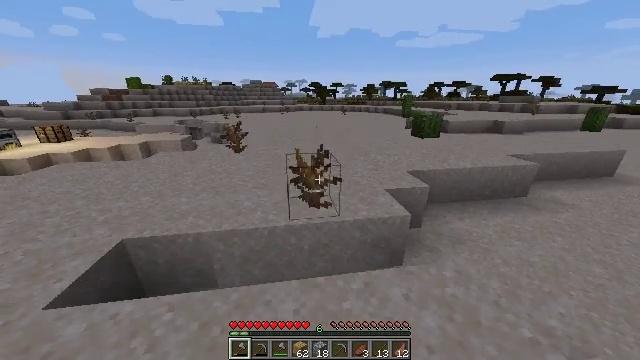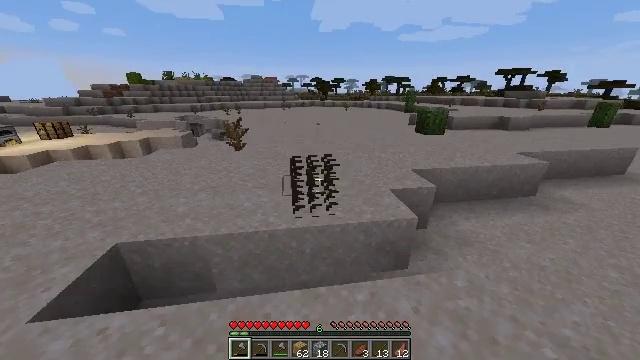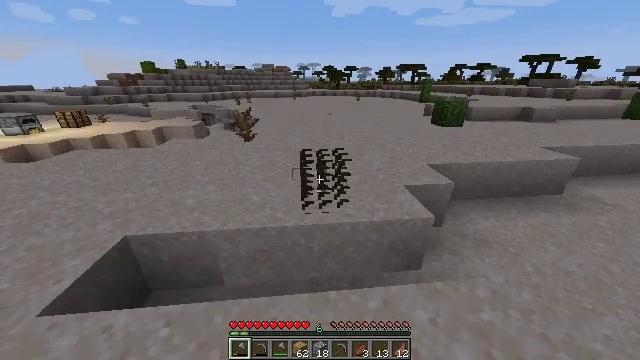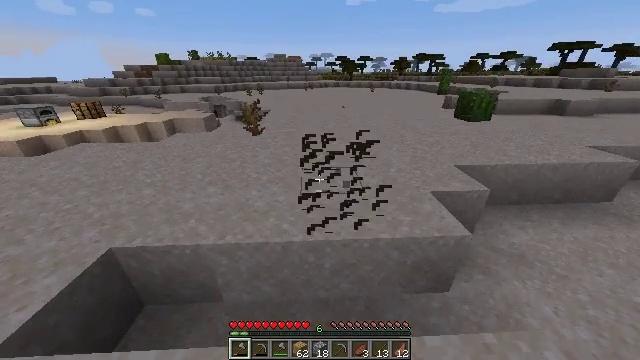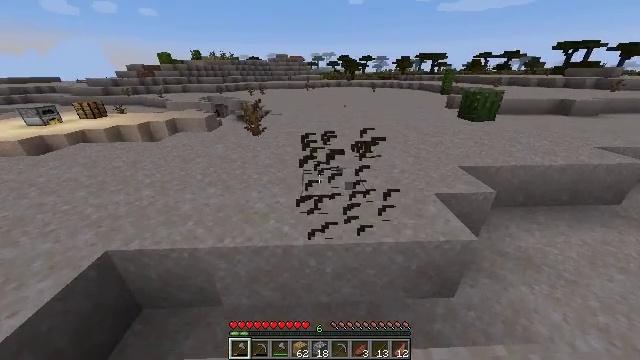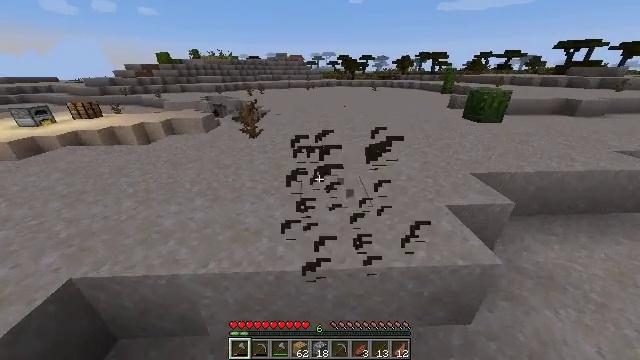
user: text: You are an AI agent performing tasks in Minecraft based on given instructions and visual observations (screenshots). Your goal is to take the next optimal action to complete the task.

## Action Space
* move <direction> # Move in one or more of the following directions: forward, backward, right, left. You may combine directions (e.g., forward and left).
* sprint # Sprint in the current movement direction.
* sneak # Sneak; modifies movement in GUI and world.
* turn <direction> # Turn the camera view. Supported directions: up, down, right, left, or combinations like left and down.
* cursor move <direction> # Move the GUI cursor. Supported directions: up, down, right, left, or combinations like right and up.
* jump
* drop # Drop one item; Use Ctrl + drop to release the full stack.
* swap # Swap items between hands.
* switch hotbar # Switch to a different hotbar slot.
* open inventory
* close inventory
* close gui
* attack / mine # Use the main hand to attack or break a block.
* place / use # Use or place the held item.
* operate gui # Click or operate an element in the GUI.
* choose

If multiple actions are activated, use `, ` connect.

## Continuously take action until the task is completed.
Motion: motion action
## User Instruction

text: Mine the dead bush in the desert.
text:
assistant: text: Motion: move forward, sprint, turn down, attack / mine
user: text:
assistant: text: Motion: move forward, sprint, turn left and down, attack / mine
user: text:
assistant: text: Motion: move forward, sprint, turn left and down, attack / mine
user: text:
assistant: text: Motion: move forward, sprint
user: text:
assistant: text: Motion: move forward, sprint
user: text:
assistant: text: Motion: sprint